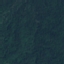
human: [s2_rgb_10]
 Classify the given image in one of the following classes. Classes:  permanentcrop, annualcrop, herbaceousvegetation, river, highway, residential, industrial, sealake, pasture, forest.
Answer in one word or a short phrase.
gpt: Forest